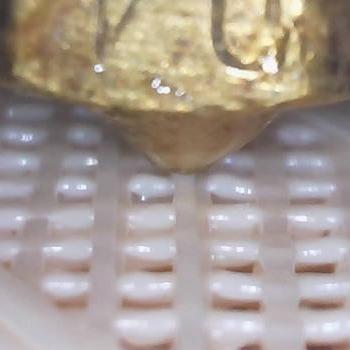
Flow rate: 56%